Question: I have got the following structure in of my maven projects:
'''
MainMavenProject
---MyProject
---MProject-client
---MProject-xyz
---MProject-web
...
'''
In Eclipse, I use to run MProject-web:

Now, I want to run Jetty with another project. From directory I run a command
'''
mvn -Djetty:port=8081 jetty:run
'''
It has been finished with an error:
'''
[ERROR] Failed to execute goal on project MyProject: Could not resolve dependencies for project ***.*****.MyProject:MyProject:war:0.0.1-SNAPSHOT: The following artifacts could not be resolved: ***.*****.********:MyProject-client:jar:1.0.
1-SNAPSHOT, com.*****.********:MProject-xyz:jar:1.0.1-SNAPSHOT: Failure to find ***.*****.********:MyProject-client:jar:1.0.1-SNAPSHOT in https://*********.*****.com/nexus/content/groups/development was cached in the local repository, resolutio
n will not be reattempted until the update interval of *****-central has elapsed or updates are forced -> [Help 1]
[ERROR]
[ERROR] To see the full stack trace of the errors, re-run Maven with the -e switch.
[ERROR] Re-run Maven using the -X switch to enable full debug logging.
[ERROR]
[ERROR] For more information about the errors and possible solutions, please read the following articles:
[ERROR] [Help 1] http://cwiki.apache.org/confluence/display/MAVEN/DependencyResolutionException
'''
In MyProject, I use depedencies to the other ones:
'''
<dependency>
<groupId>com.*****.********</groupId>
<artifactId>MyProject-client/artifactId>
<version>1.0.1-SNAPSHOT</version>
</dependency>
<dependency>
<groupId>com.*****.********</groupId>
<artifactId>MProject-xyz</artifactId>
<version>1.0.1-SNAPSHOT</version>
</dependency>
'''
How can I check, what exactly happend and after that, how to fix it?
Thank you in advance
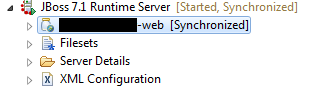
Answer: Try running 'mvn install' on the Main project first.
Your project is missing the other modules, which likely have never been installed to local repository.
Not that you would have to run install every time before running 'jetty:run'.
An alternative would be to use the eclipse, right click MyProject -> Run as -> Maven build..., enter '-Djetty:port=8081 jetty:run' in the goals field and check "Resolve workspace artifacts".